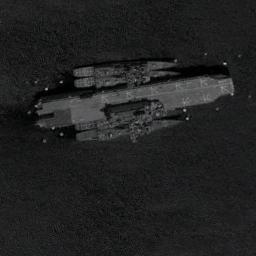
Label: ship